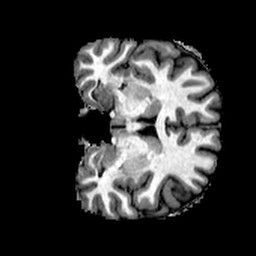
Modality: T1w
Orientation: coronal
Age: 27
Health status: healthy
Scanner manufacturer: philips
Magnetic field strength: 3 T
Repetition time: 0.007798 s
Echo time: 0.003589 s